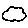
Label: cloud